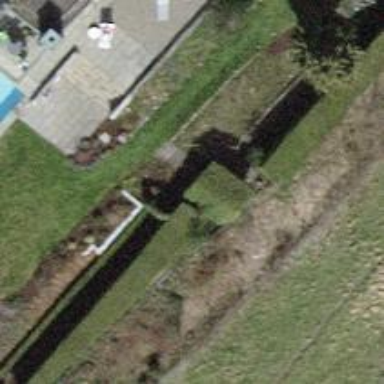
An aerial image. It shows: Hedge barrier.